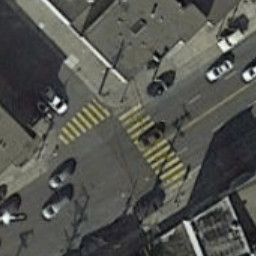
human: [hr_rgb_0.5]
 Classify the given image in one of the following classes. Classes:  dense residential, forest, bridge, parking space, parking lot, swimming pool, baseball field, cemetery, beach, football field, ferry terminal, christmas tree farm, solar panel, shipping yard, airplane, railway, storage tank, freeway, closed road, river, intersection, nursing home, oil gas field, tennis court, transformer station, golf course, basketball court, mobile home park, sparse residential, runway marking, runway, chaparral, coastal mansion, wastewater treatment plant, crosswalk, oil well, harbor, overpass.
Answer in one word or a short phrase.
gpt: crosswalk